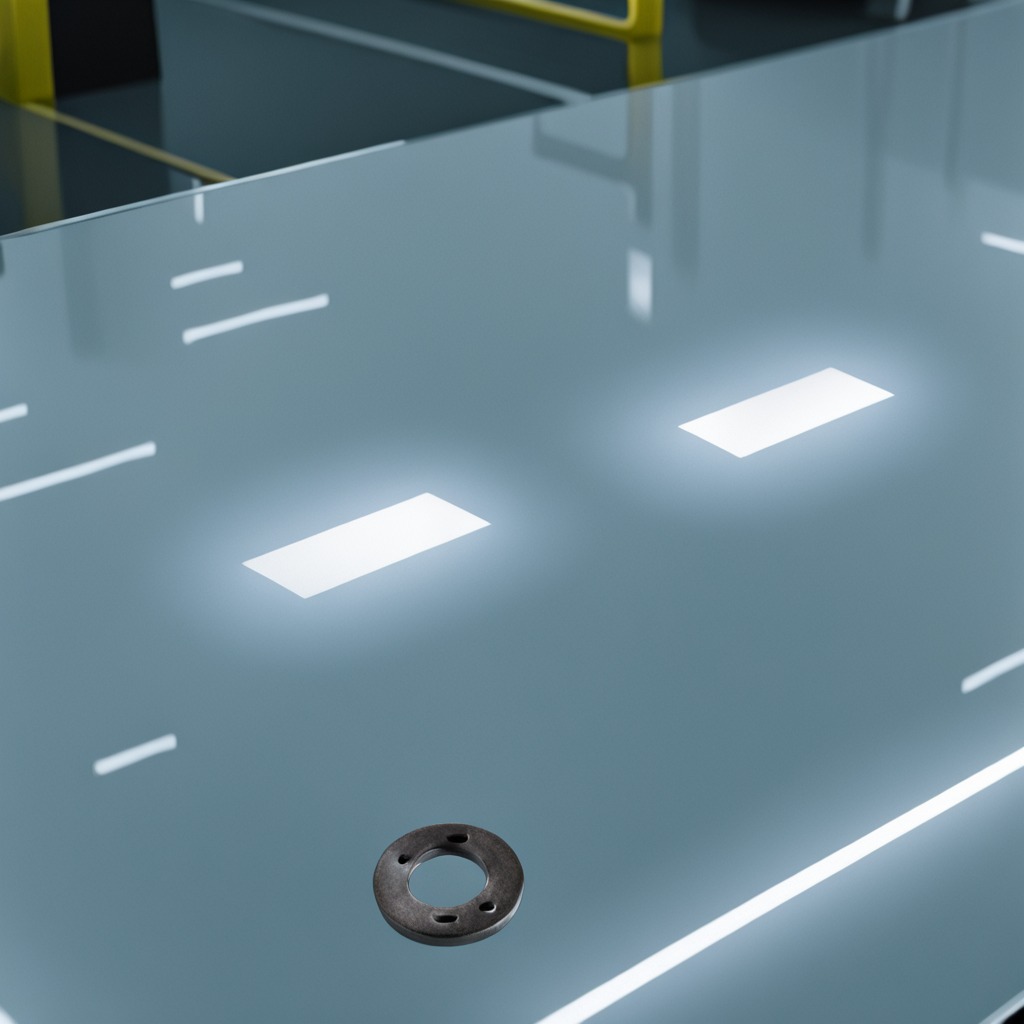
A flat metal washer lying on a high-gloss table in a ship maintenance bay industrial lighting